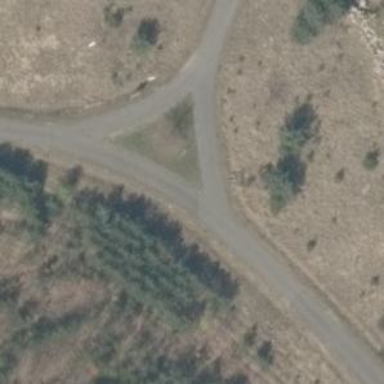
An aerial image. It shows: Asphalt cycleway.